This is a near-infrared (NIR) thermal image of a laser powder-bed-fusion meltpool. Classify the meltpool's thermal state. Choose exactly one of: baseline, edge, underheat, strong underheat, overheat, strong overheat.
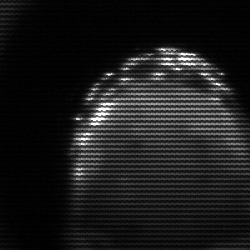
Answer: edge